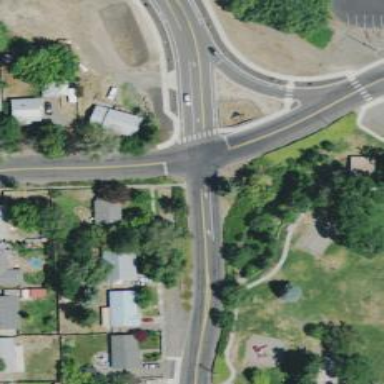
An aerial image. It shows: Road with stop sign.